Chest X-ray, AP view. Patient: 61 years old, sex F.
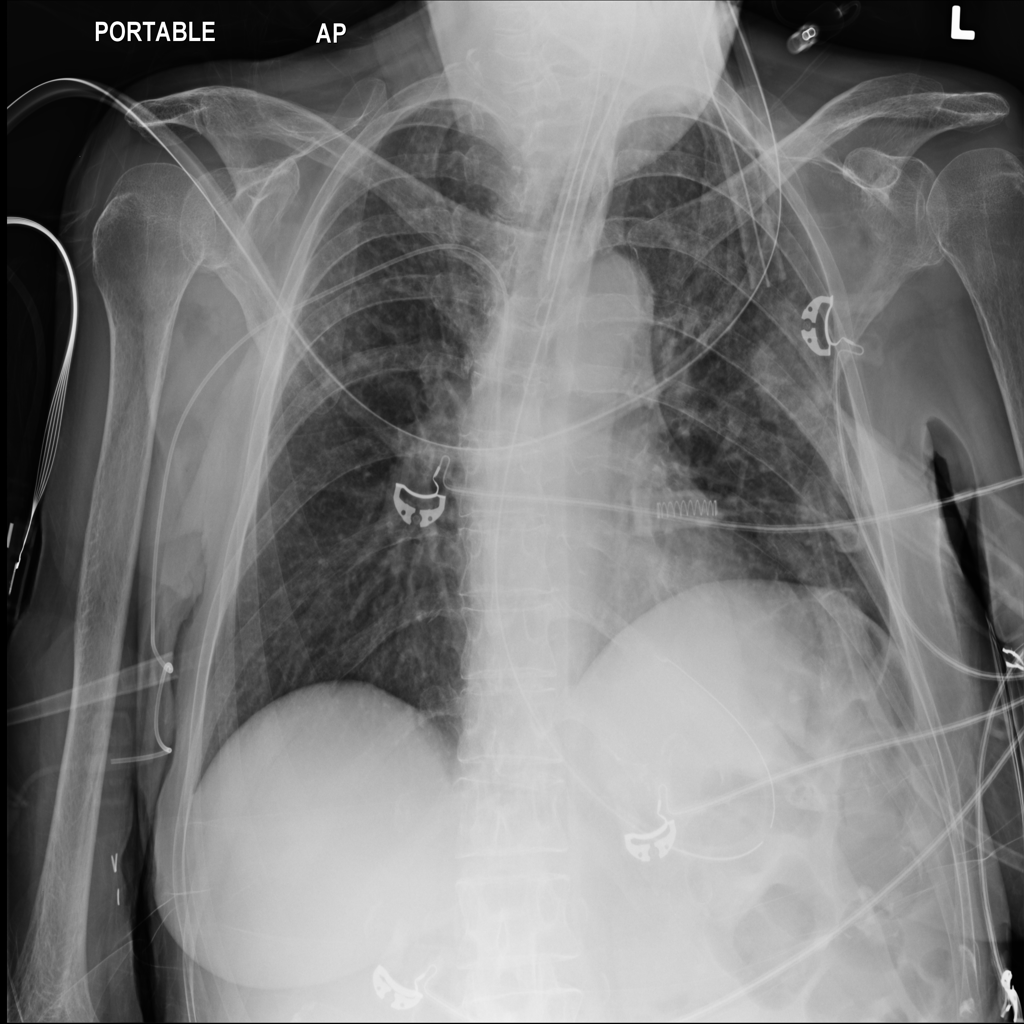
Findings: No Finding